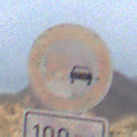
Verkehrszeichen: UeberholverbotKraftfahrzeuge
Zusatzzeichen unten: Entfernungsangaben1
Umgebung: Outdoor, Nature
Tageszeit: Midday
Wetter: Clear
Licht: Natural
Jahreszeit: NotSpecified
Kontrast: HighContrast